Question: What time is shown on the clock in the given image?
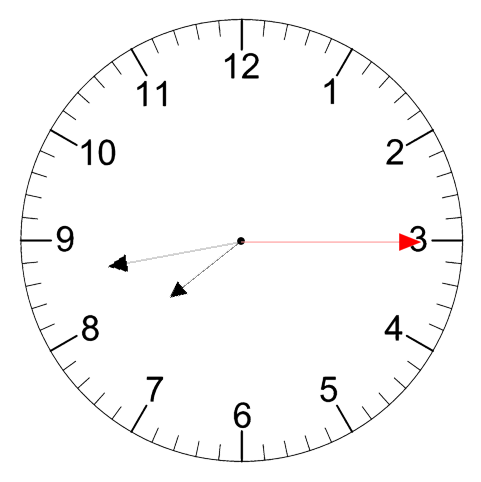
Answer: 07:43:15